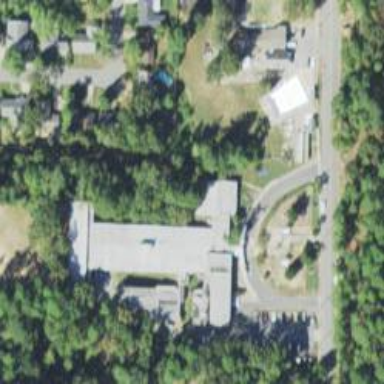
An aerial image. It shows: School.